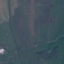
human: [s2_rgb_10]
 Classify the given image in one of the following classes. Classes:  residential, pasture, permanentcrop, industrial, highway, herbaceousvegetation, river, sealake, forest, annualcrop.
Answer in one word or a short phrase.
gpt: Pasture